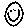
Label: smiley face